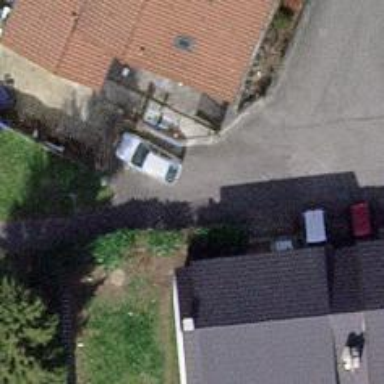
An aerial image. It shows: Paved path.